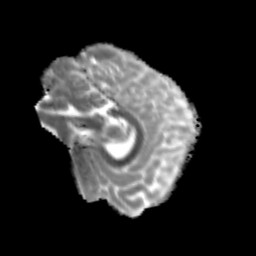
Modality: MD
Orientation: sagittal
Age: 19
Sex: female
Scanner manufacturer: siemens
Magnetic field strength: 3 T
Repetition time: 3.5 s
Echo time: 0.125 s